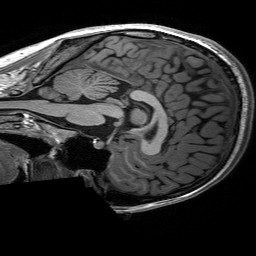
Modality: T1w
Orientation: sagittal
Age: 21
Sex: female
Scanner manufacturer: siemens
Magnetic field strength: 3 T
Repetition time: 2.53 s
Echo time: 0.00227 s